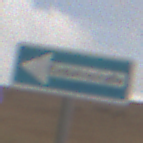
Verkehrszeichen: EinbahnstrasseLinksweisend
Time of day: MorningAfternoon
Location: Outdoor (Nature)
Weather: Overcast
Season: NotSpecified
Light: Natural